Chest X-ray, AP view. Patient: 51 years old, sex F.
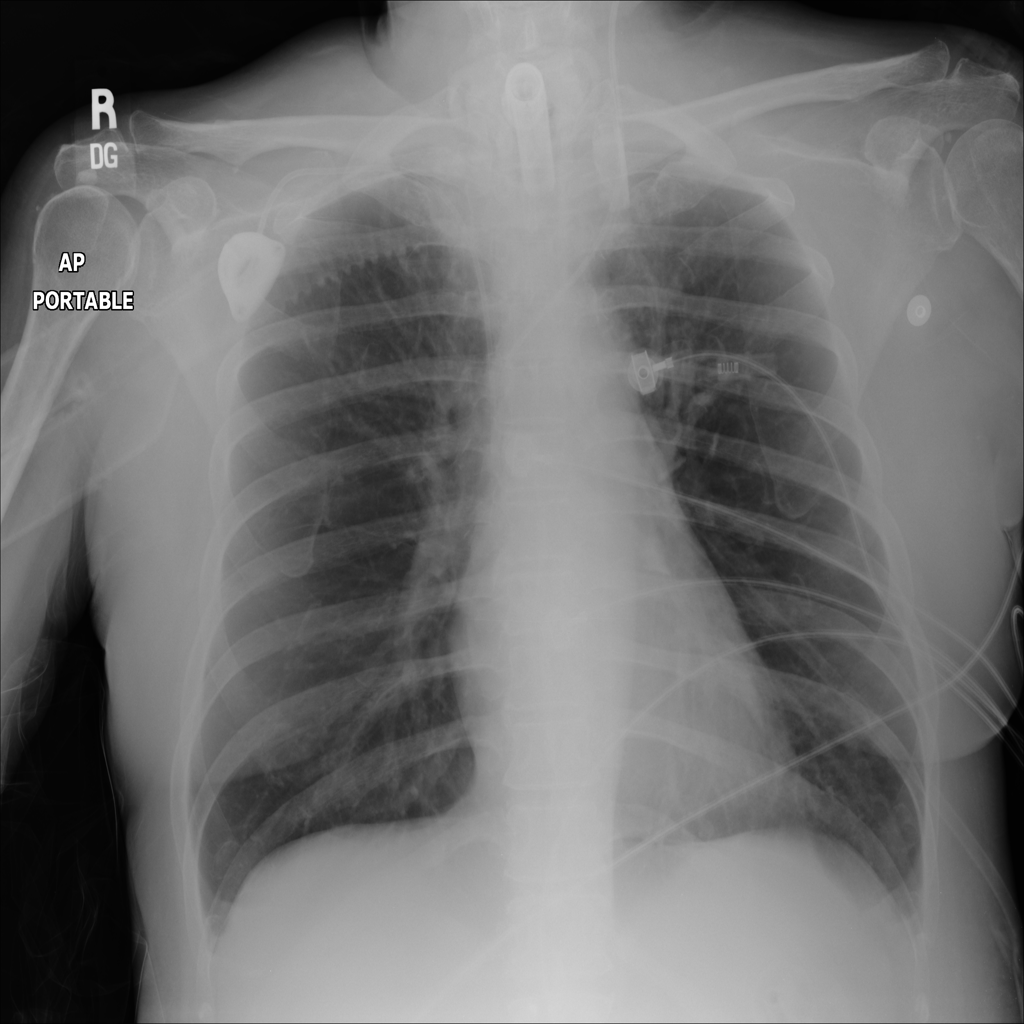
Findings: No Finding